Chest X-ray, PA view. Patient: 26 years old, sex M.
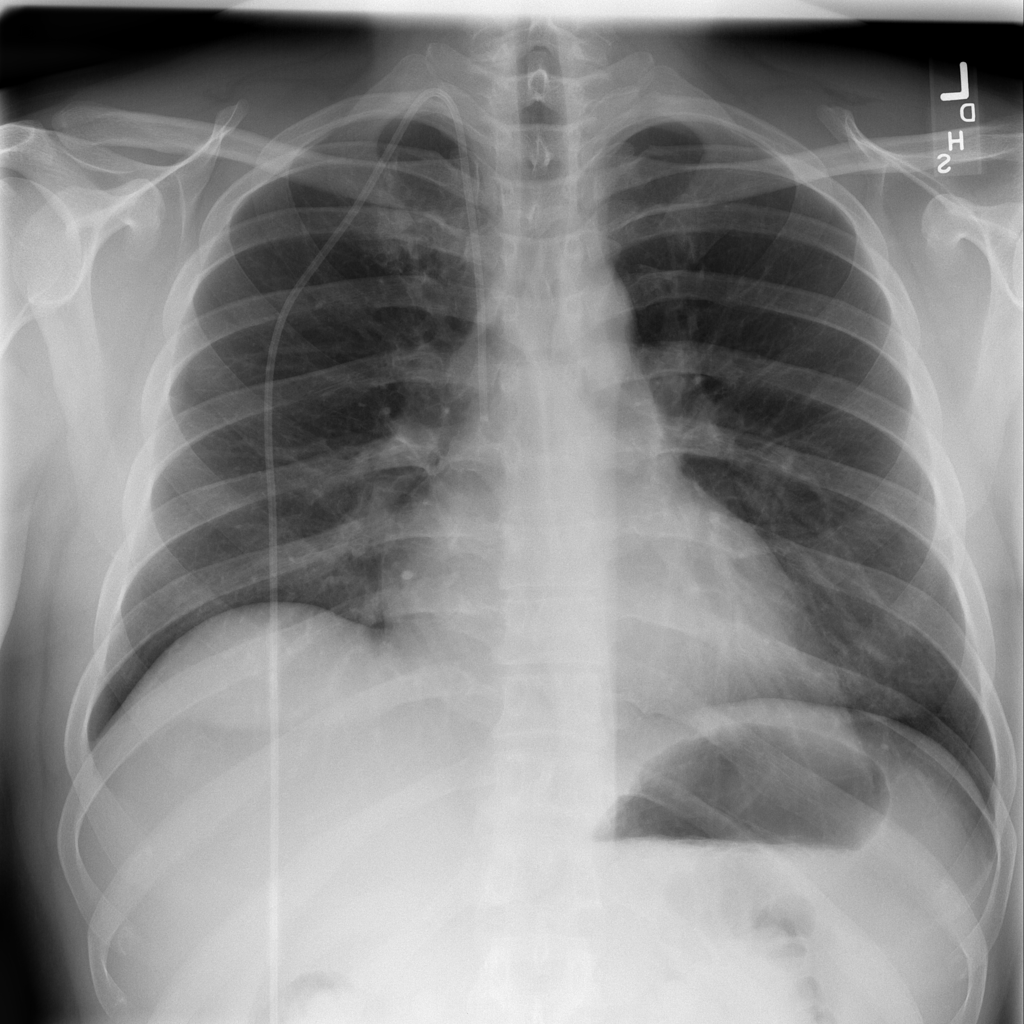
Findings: No Finding